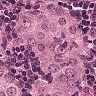
Metastatic tissue present: yes